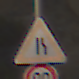
Verkehrszeichen: EinseitigVerengteFahrbahnRechts
Zusatzzeichen unten: Geschwindigkeit80
Umgebung: Outdoor, Nature
Tageszeit: MorningAfternoon
Wetter: Clear
Licht: Natural
Jahreszeit: NotSpecified
Kontrast: HighContrast